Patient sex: M
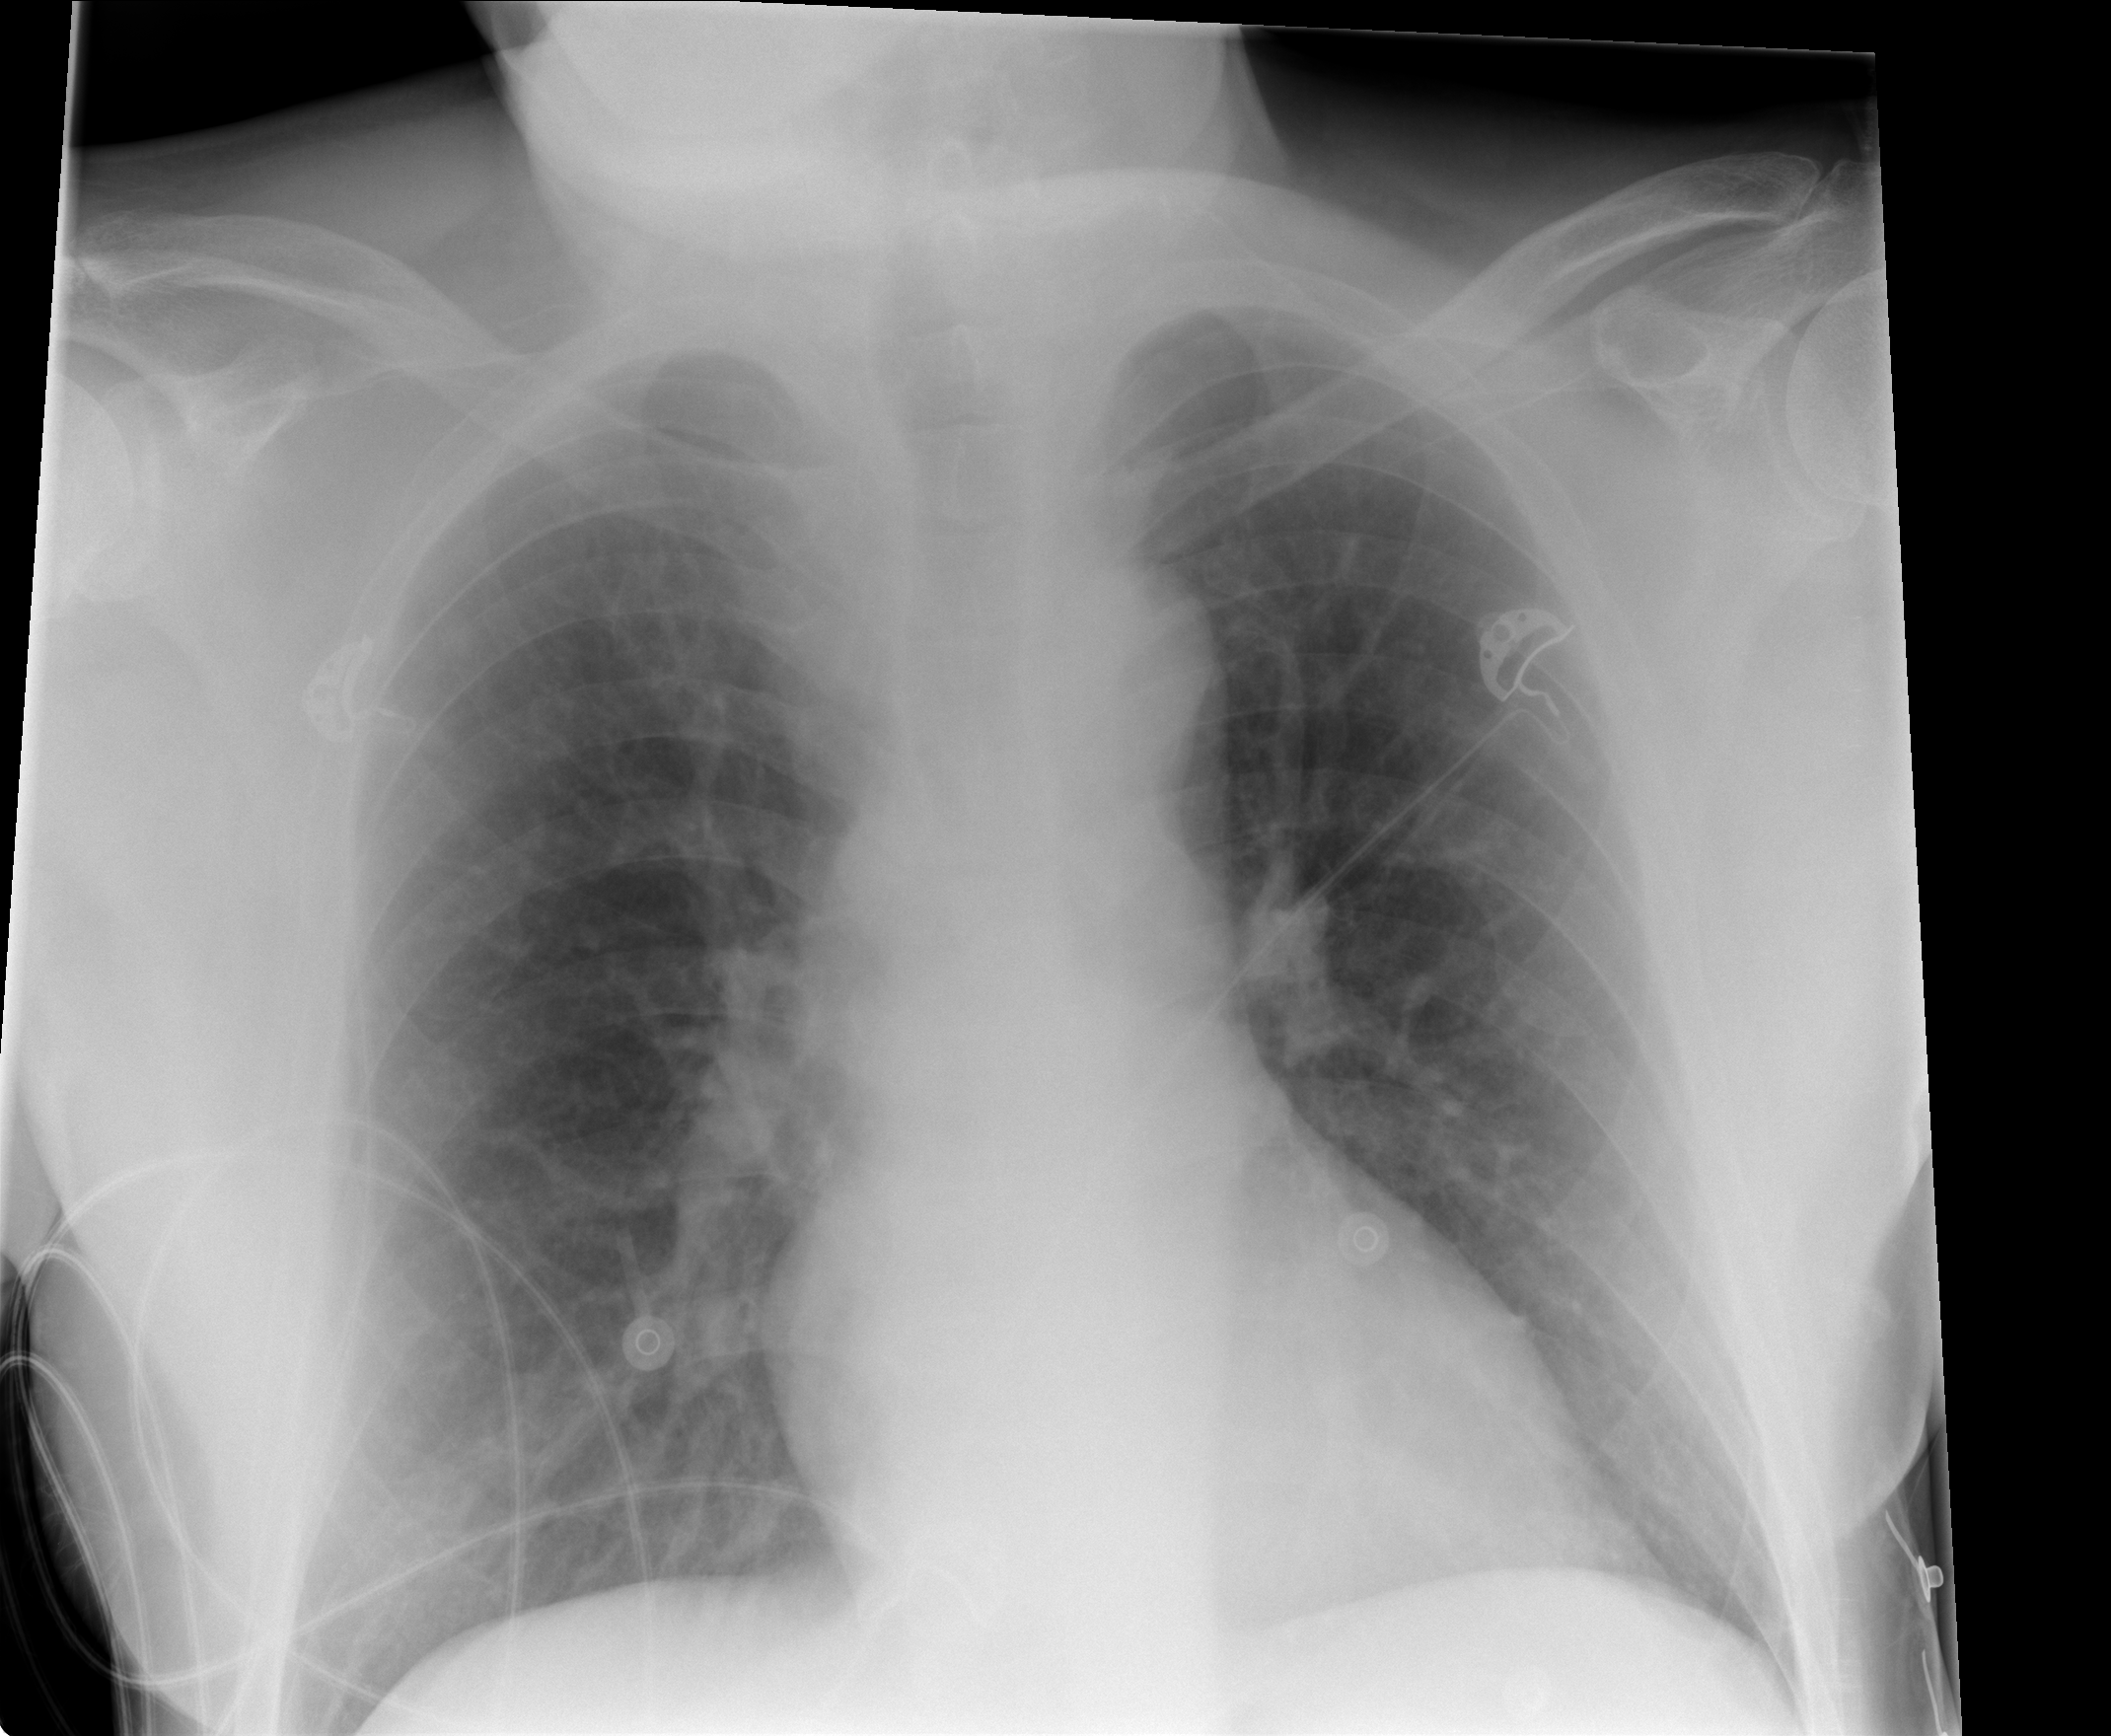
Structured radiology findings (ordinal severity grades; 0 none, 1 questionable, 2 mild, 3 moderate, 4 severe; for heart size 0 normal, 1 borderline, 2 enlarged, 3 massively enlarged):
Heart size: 0
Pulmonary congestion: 2
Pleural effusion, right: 0
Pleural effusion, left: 0
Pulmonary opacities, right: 0
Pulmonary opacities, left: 0
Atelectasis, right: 0
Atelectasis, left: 0